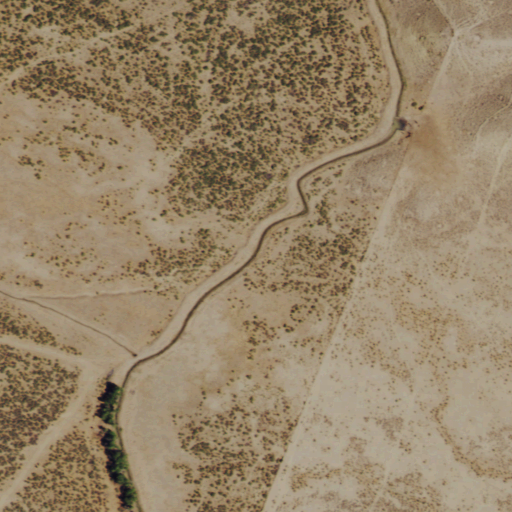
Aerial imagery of valley in Wyoming named Hays Draw containing shrub and woody wetlands